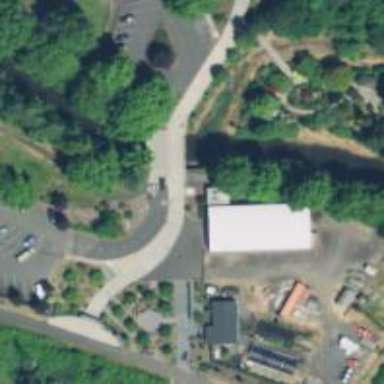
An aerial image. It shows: Service road with bridge and sidewalk on the left.